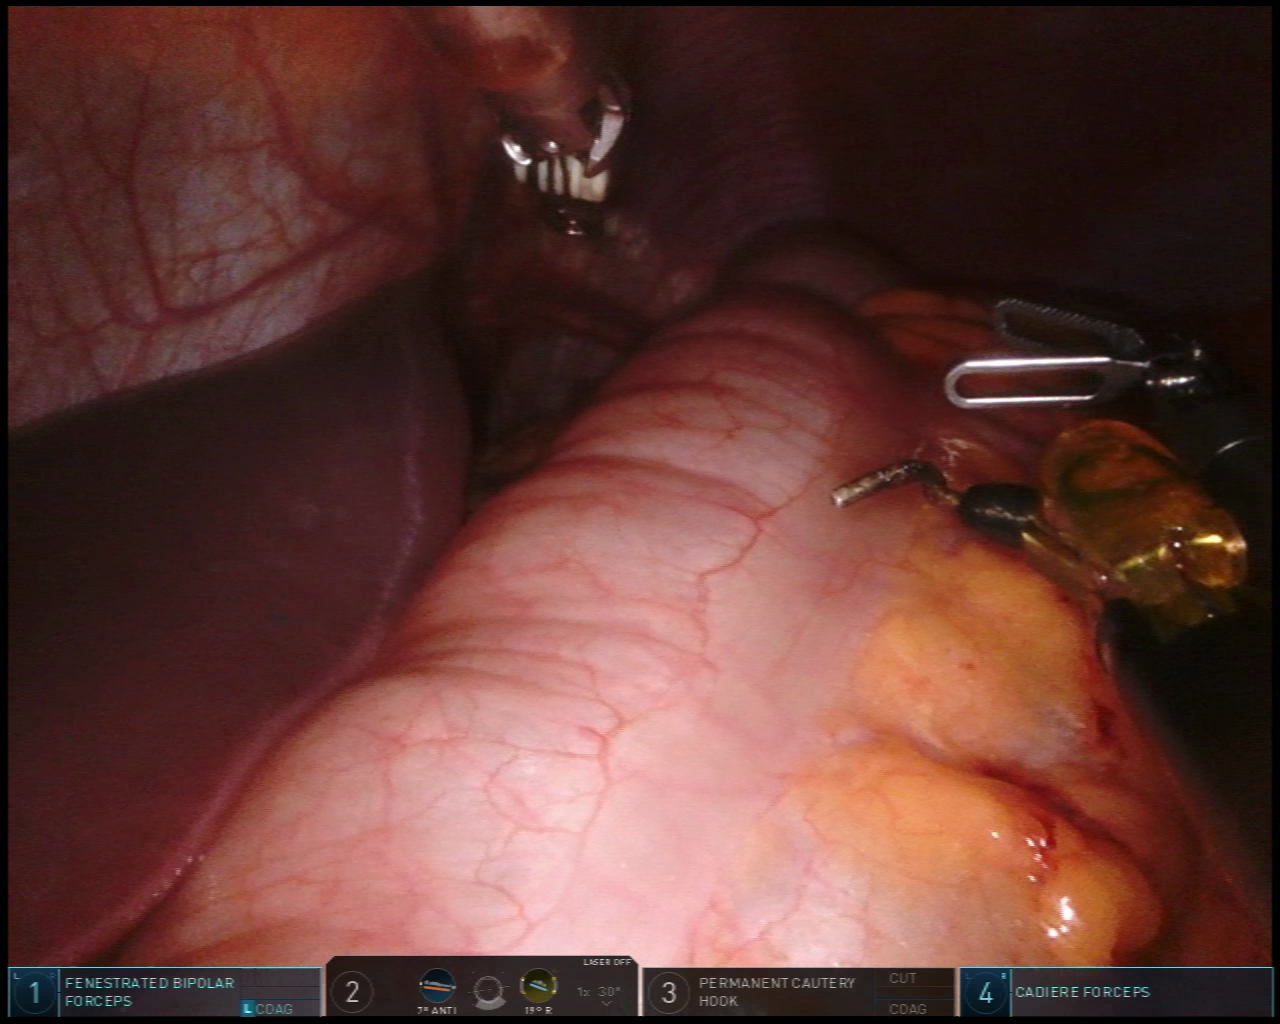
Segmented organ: liver
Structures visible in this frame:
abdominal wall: yes
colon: yes
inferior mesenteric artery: no
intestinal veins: no
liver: yes
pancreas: no
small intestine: no
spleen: no
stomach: no
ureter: no
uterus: no
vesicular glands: no